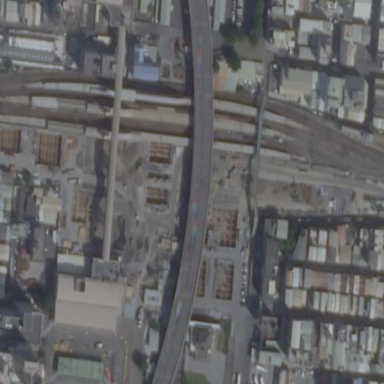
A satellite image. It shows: Train station building.